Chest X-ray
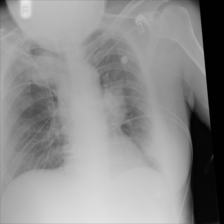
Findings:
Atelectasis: negative
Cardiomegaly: negative
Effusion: negative
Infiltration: negative
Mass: positive
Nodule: negative
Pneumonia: negative
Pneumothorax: negative
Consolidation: negative
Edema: negative
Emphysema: negative
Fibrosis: negative
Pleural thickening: negative
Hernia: negative